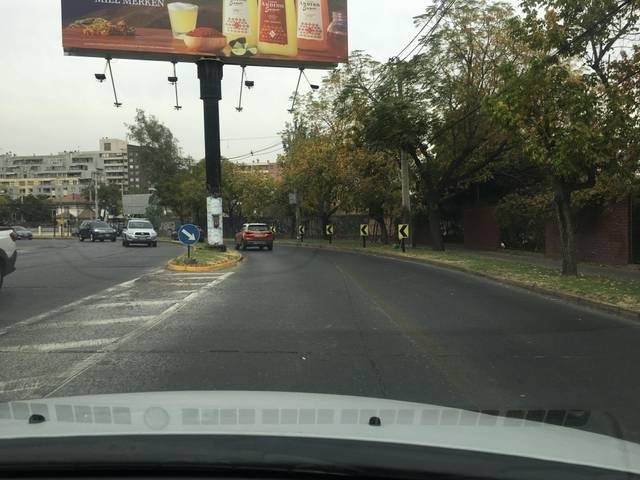
Region: Chile
Coordinates: -33.448, -70.599